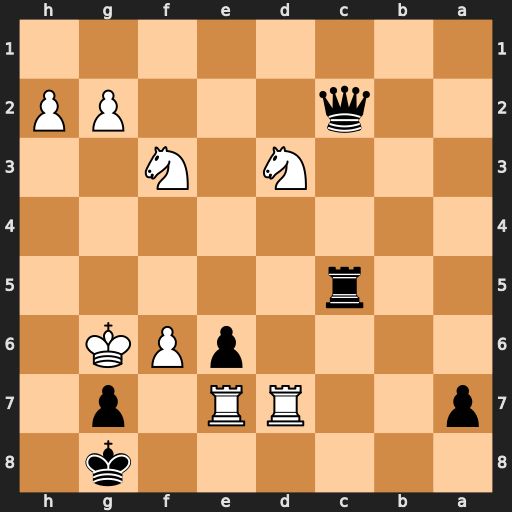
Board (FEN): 6k1/p2RR1p1/4pPK1/2r5/8/3N1N2/2q3PP/8
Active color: b
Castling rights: -
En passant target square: -
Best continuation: Qxg2+ Ng5 Qxg5#